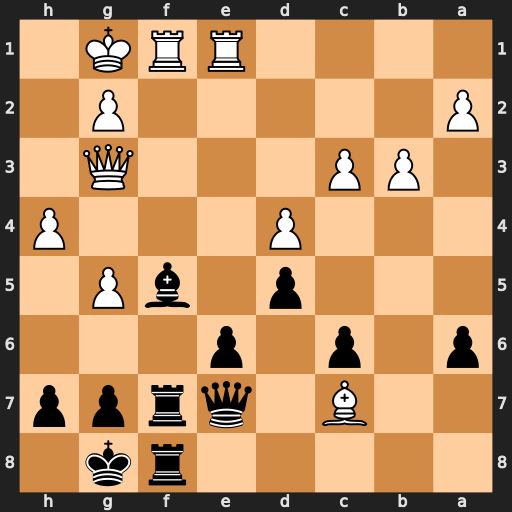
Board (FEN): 5rk1/2B1qrpp/p1p1p3/3p1bP1/3P3P/1PP3Q1/P5P1/4RRK1
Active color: b
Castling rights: -
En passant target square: -
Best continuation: Qxc7 Qxc7 Rxc7